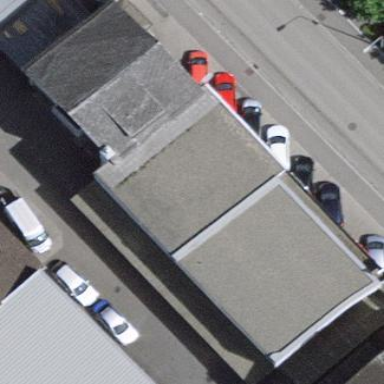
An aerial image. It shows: Car shop building.